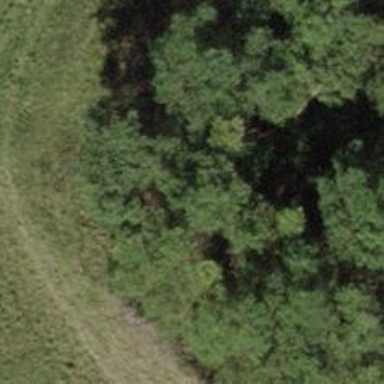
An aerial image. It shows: Hunting stand.